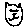
Label: cat